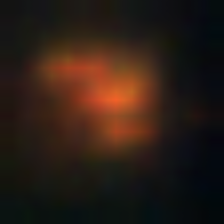
Taxon: NanoPlankton
Group: Other